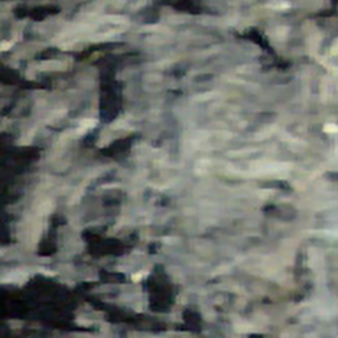
Label: other